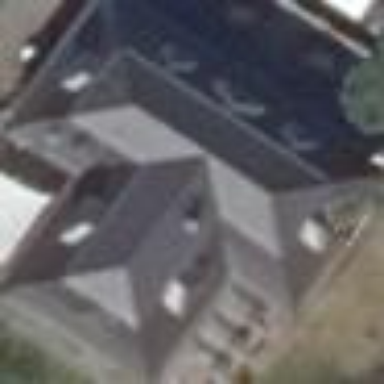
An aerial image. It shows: Detached building with mansard roof shape.